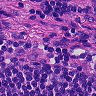
Metastatic tissue present: no